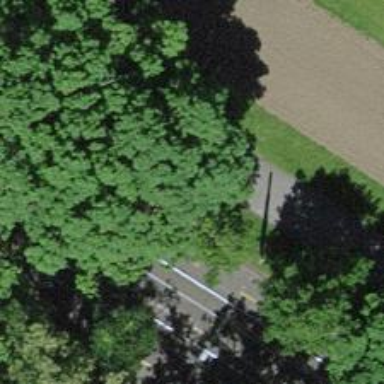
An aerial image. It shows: Avenue of trees.